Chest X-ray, PA view. Patient: 57 years old, sex M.
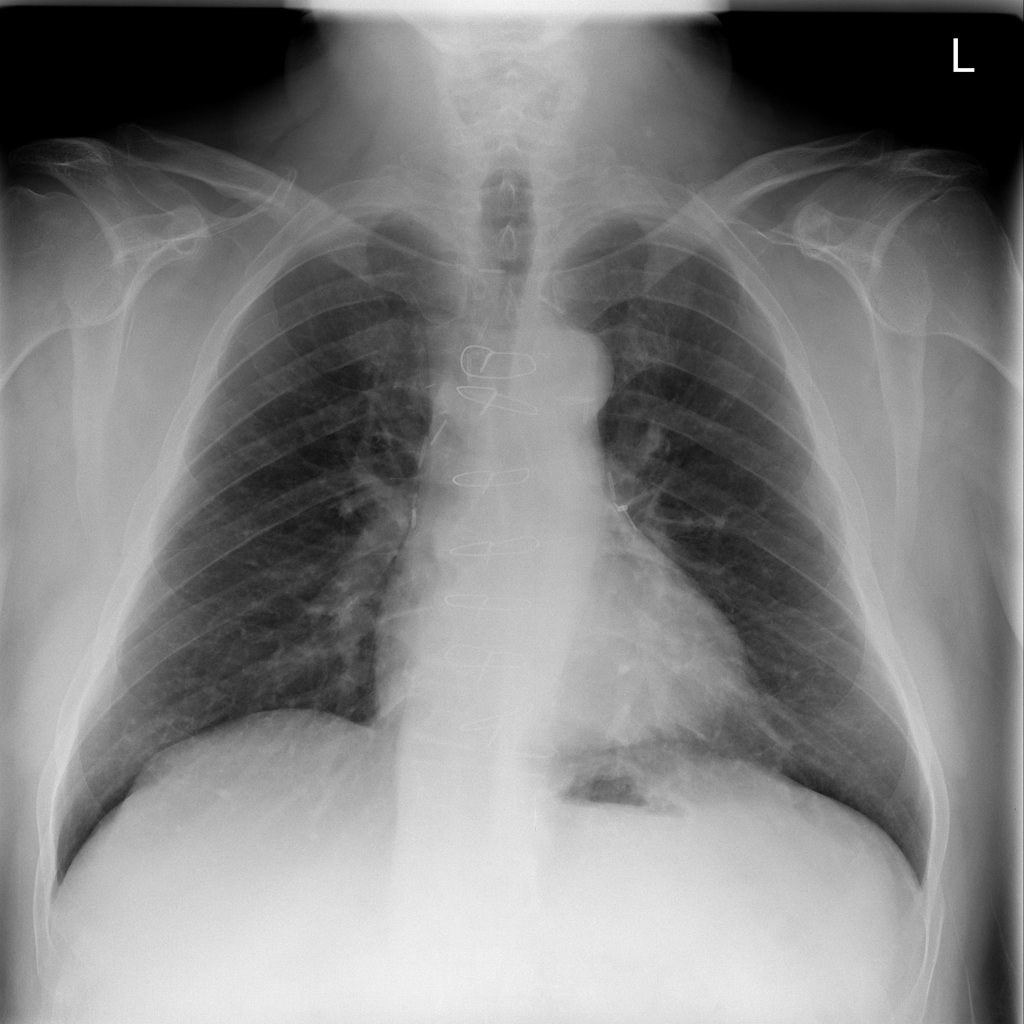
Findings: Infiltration